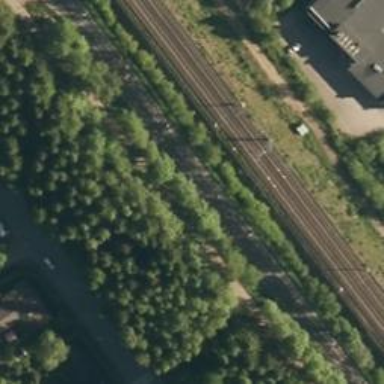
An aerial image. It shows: Railway signal.